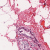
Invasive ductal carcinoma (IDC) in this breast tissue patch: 0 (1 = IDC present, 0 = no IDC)